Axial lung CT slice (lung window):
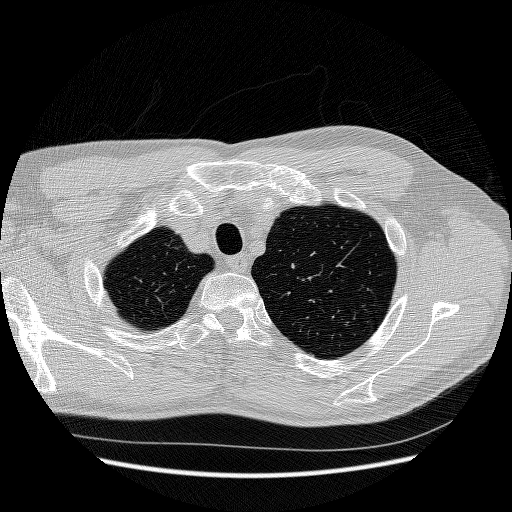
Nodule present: no